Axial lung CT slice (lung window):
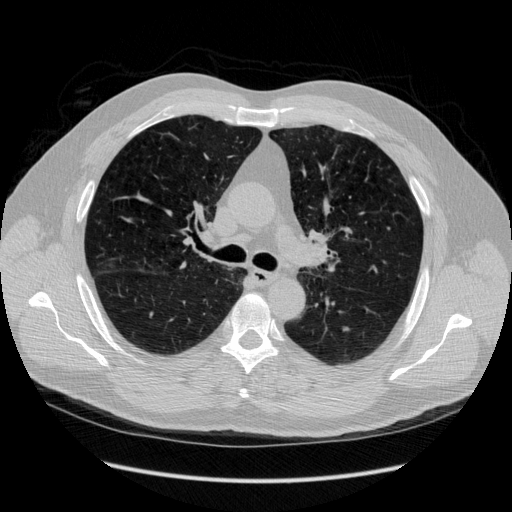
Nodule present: no